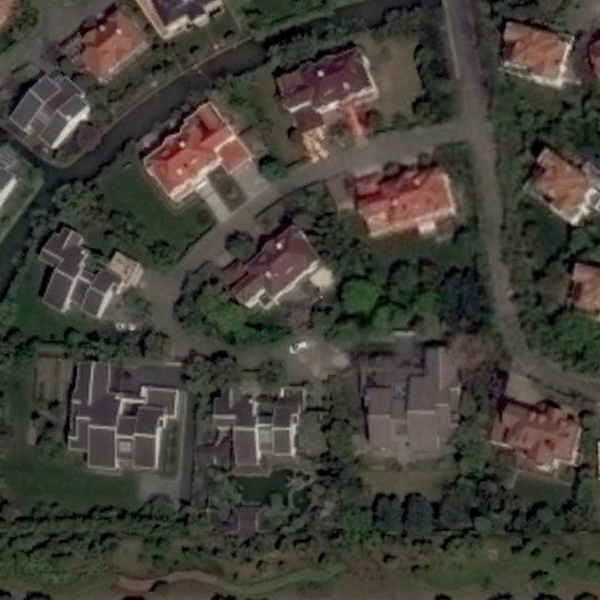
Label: MediumResidential